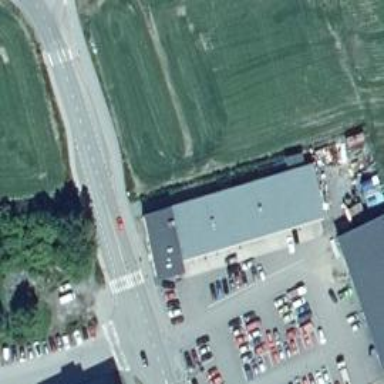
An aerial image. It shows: Industrial building with skillion roof shape.